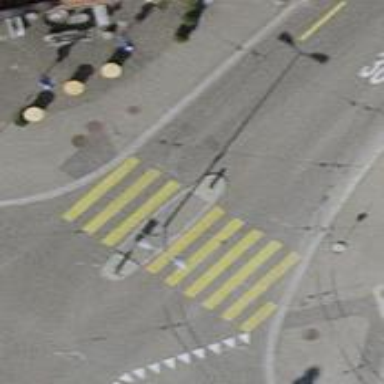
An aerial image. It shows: Uncontrolled zebra crossing with central island.